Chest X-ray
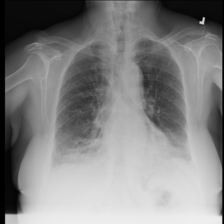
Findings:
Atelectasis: positive
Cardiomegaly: negative
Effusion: negative
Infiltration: negative
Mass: negative
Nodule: negative
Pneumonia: positive
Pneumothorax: negative
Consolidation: negative
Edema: negative
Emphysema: negative
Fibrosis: negative
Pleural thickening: negative
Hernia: negative